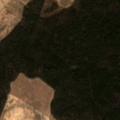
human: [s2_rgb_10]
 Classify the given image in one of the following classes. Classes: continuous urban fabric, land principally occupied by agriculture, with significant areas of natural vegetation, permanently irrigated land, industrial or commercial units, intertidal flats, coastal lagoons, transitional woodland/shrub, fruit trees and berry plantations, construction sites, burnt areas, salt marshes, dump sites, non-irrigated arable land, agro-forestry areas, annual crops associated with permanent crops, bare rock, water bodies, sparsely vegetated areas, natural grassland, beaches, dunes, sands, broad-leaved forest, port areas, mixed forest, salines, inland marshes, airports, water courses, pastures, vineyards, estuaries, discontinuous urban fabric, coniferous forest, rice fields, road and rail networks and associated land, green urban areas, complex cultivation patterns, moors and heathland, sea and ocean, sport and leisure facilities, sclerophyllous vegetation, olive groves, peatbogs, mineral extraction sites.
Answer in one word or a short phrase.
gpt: non-irrigated arable land, mixed forest